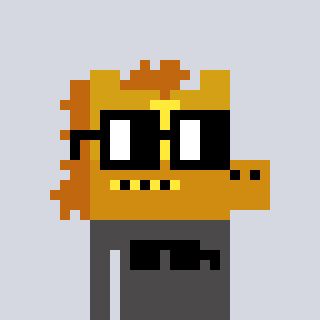
a pixel art character with square black glasses, a yellow horse-shaped head and a grayscale-colored body on a cool background